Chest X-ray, PA view. Patient: 55 years old, sex M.
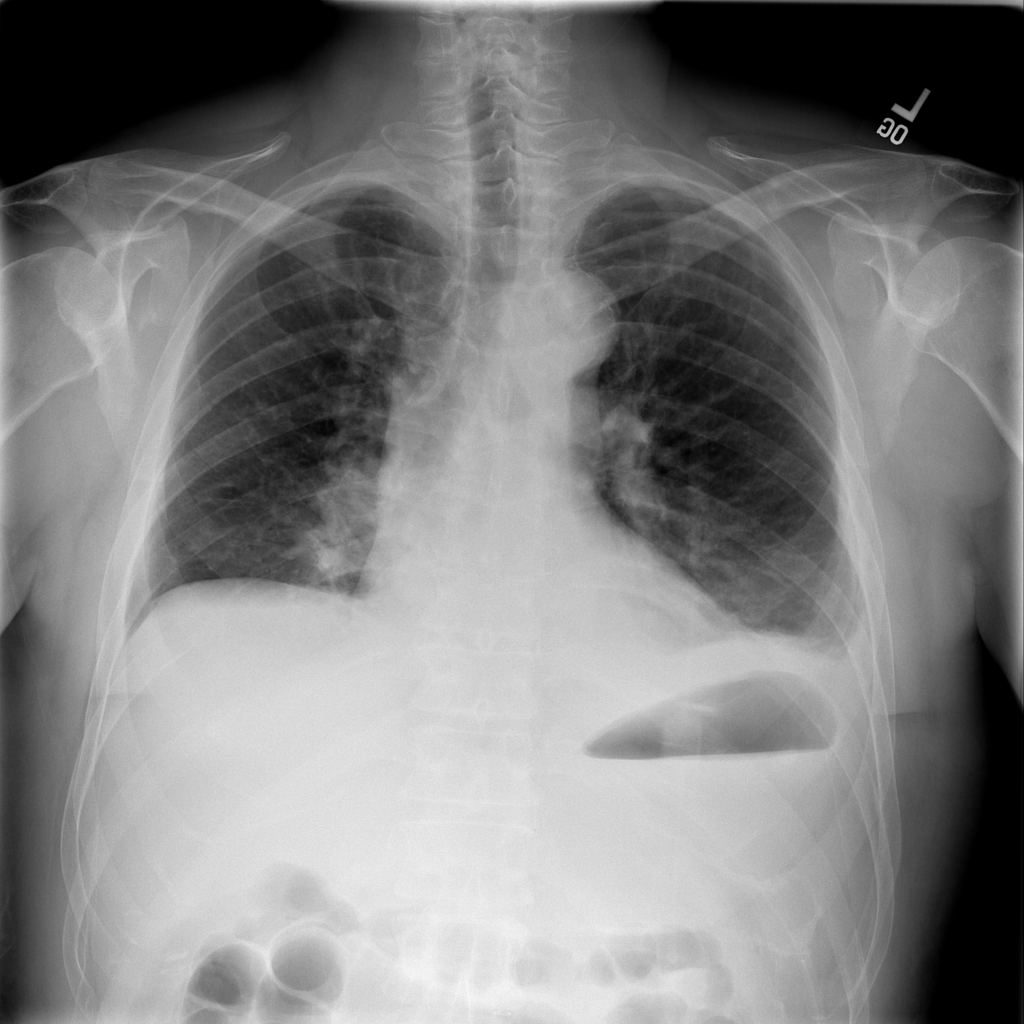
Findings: Effusion, Pleural_Thickening